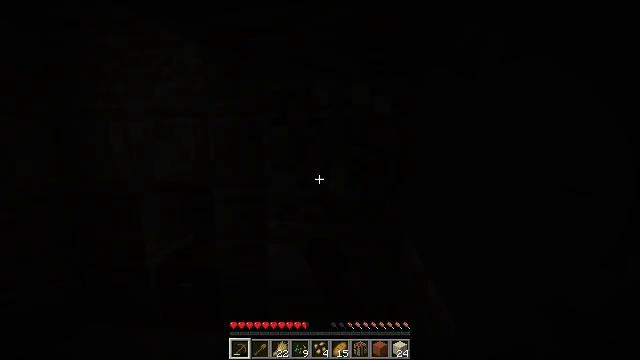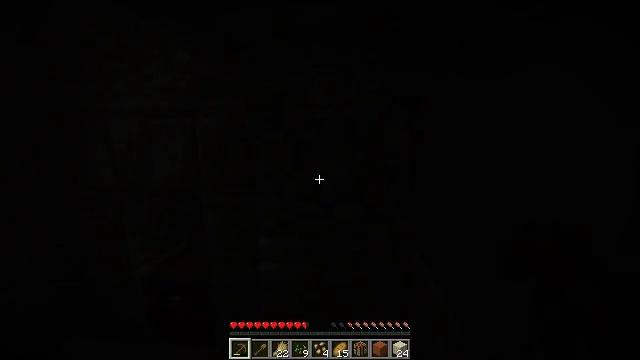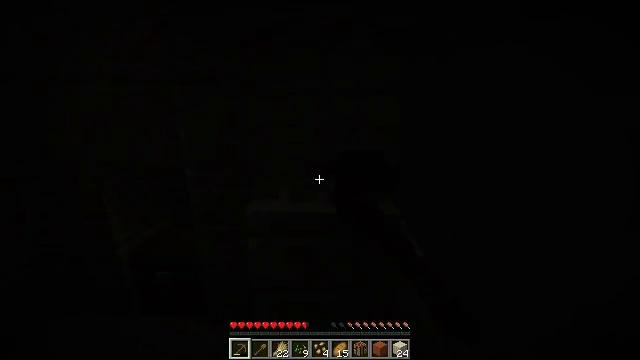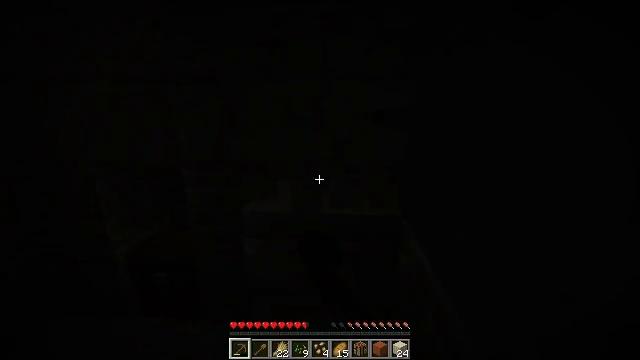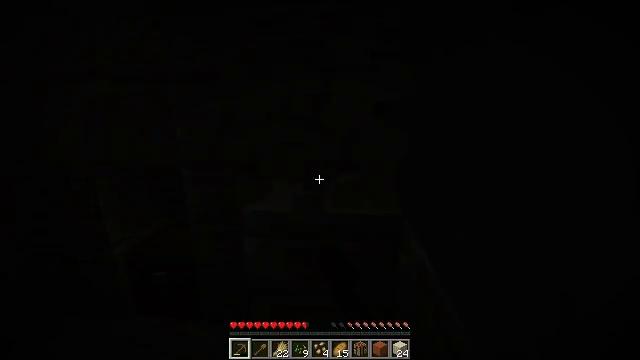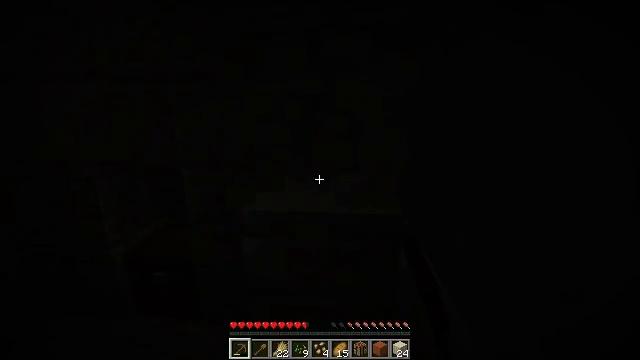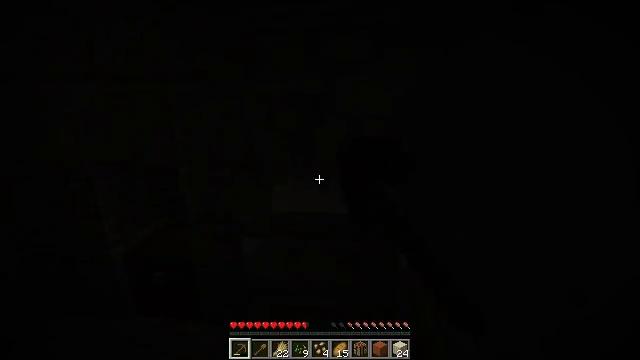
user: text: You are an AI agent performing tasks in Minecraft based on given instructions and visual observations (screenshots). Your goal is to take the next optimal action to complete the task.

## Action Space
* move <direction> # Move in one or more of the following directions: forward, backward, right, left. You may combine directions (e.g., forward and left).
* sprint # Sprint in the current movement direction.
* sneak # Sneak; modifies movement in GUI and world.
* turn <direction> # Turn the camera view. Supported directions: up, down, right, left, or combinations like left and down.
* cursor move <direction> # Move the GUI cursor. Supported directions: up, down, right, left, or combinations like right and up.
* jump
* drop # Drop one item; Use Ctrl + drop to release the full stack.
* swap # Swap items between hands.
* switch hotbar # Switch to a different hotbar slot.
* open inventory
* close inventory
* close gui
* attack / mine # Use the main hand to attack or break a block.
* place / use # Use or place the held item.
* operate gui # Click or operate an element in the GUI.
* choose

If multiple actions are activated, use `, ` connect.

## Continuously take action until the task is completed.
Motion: motion action
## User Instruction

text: Recycle the cut sandstone for building.
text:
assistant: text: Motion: attack / mine
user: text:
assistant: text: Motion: turn right and down, attack / mine
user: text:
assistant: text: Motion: attack / mine
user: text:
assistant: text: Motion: attack / mine
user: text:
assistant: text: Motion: attack / mine
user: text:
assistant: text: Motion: attack / mine
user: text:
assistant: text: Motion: attack / mine